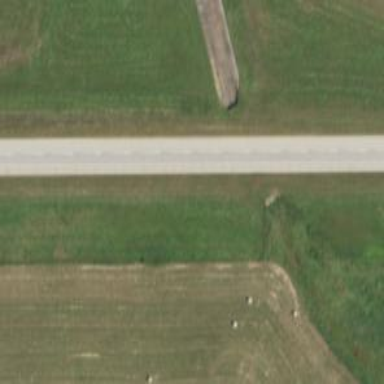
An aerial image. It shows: Abandoned road.